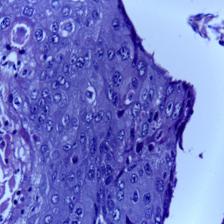
Diagnosis: OSCC